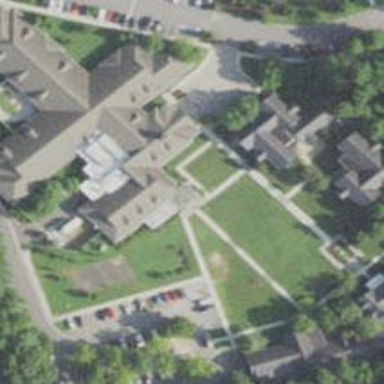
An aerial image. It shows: Hospital building.